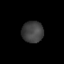
Tissue: lung
Cell type: T cells
Senescence score: 0.238
Nuclear area (px): 452
Mean DAPI intensity: 64.794